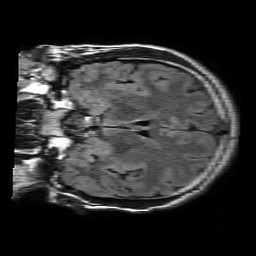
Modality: FLAIR
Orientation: coronal
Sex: male
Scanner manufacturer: philips
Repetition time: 11 s
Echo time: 0.125 s